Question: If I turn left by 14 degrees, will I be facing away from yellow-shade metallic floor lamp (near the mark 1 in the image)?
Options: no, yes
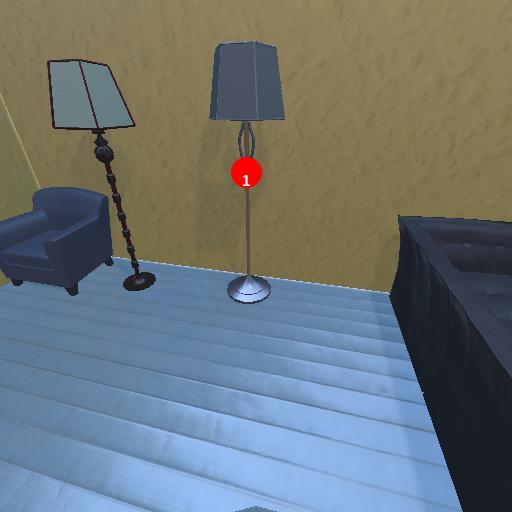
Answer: no